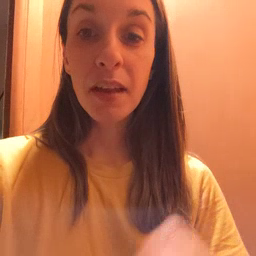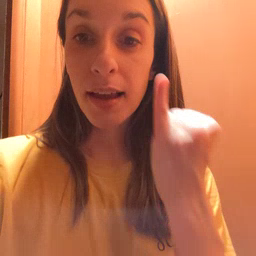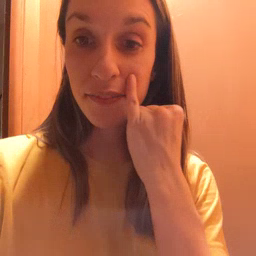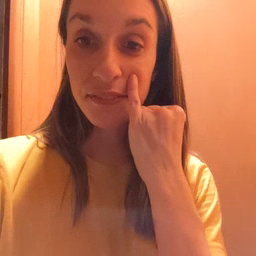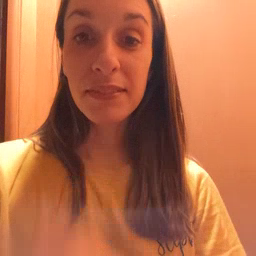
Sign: if